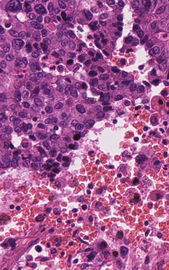
Tumor epithelial tissue: yes
Tumor-associated stroma tissue: yes
Normal tissue: no